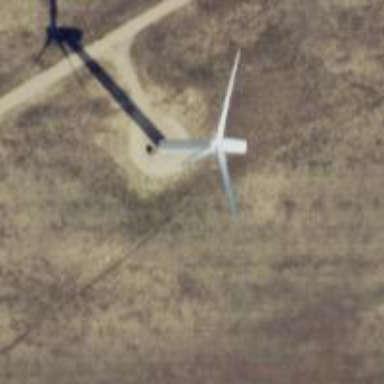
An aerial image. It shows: Wind turbine power generator.